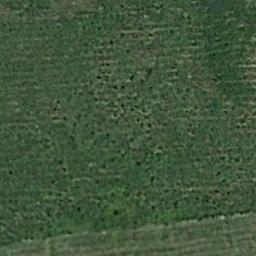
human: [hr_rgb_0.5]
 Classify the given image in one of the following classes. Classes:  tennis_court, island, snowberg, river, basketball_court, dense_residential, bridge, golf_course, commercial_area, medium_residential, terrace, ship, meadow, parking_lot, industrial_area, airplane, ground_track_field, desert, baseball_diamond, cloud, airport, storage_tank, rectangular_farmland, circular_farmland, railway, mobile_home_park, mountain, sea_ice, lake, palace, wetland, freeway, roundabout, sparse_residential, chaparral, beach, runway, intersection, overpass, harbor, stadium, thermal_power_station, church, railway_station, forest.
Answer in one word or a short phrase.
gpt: meadow